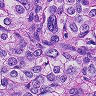
Metastatic tissue present: yes